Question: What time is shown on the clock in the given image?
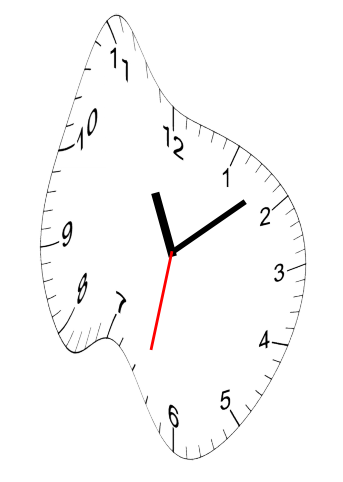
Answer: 11:08:32